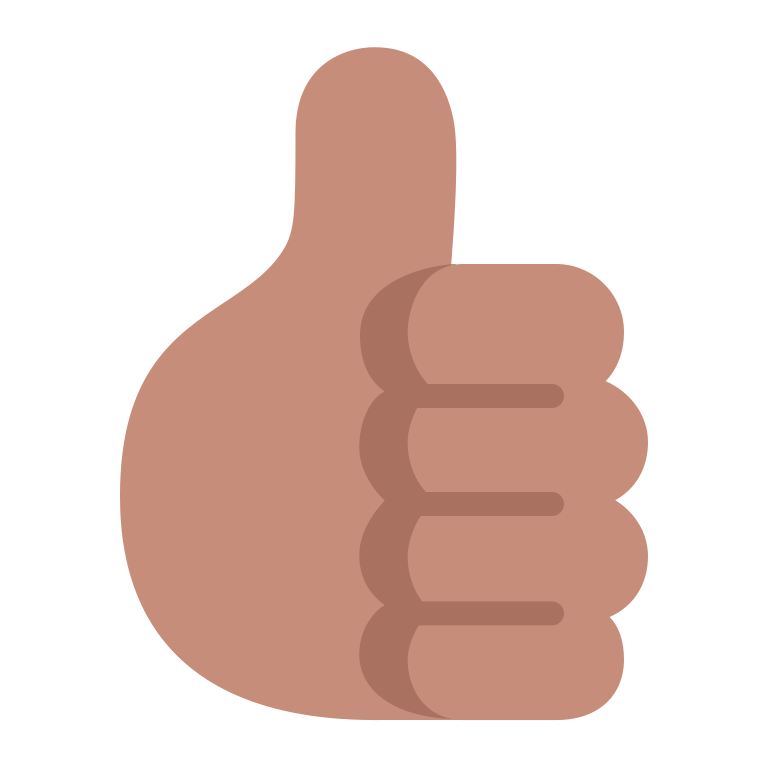
thumbs up flat